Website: lowes
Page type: address-validator
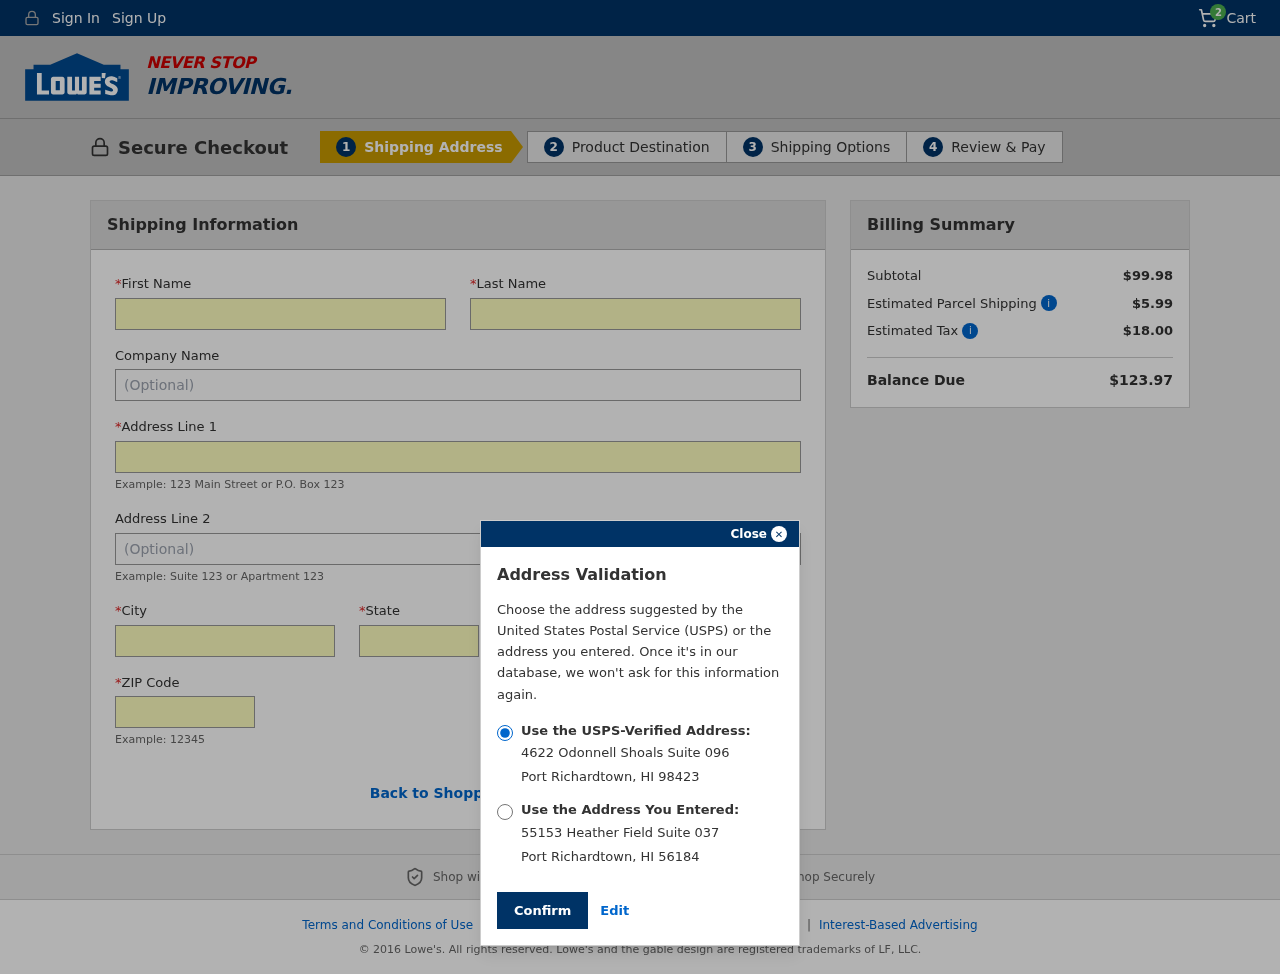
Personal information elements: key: PII_CITY
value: Port Richardtown
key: PII_FIRSTNAME
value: Ruth
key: PII_LASTNAME
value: Jones
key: PII_POSTCODE
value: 98423
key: PII_POSTCODE2
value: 56184
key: PII_STATE
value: Hawaii
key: PII_STATE_ABBR
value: HI
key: PII_STREET
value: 4622 Odonnell Shoals Suite 096
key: PII_STREET2
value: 55153 Heather Field Suite 037
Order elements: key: ORDER_NUM_ITEMS
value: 2
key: ORDER_SUBTOTAL
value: $99.98
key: ORDER_SHIPPING_COST
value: $5.99
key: ORDER_TAX
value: $18.00
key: ORDER_TOTAL
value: $123.97